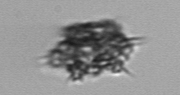
Label: Dictyocha